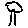
Label: tree